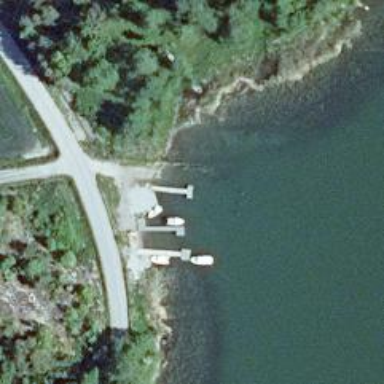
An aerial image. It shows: Man-made pier.